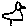
Label: bird